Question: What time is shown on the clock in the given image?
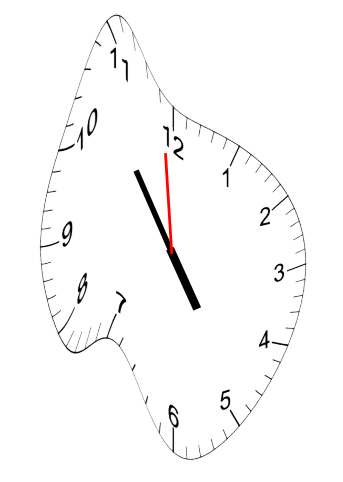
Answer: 04:53:59